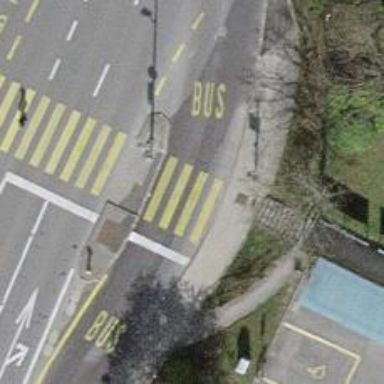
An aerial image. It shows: Service road with asphalt surface designated as bus lane.